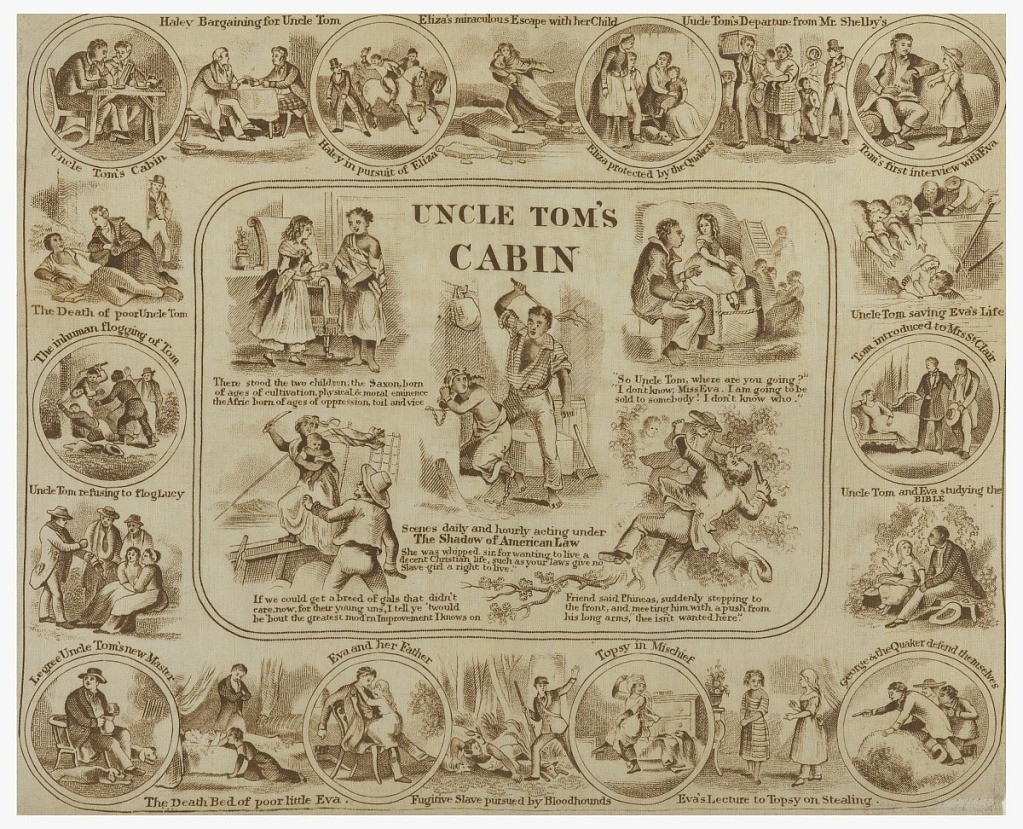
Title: Uncle Tom's Cabin
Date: ca. 1870
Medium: cotton Technique: printed by engraved roller on plain weave Label: cotton printed by engraved roller
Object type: Handkerchief
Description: Rectangular handkerchief showing twenty-five scenes from the novel Uncle Tom's Cabin, by Harriet Beecher Stowe, printed in brown on white.